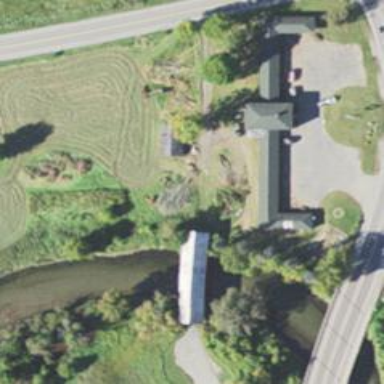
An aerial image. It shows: Covered bridge over service road.